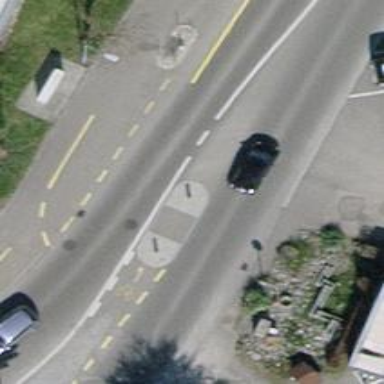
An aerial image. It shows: Unmarked crossing on footway.